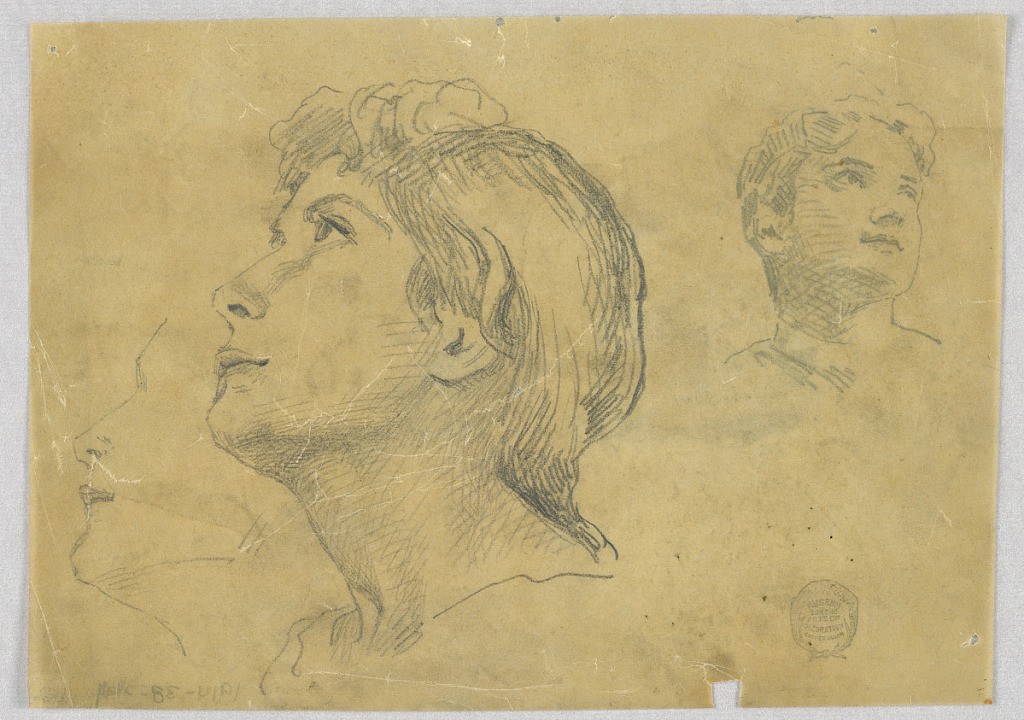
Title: Sketches of Two Heads
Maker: Francis Augustus Lathrop, American, 1849–1909
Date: ca. 1895
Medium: Graphite on tracing paper
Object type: Drawing
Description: At left, head of a woman, shown in profile, looking up to the left; additional sketch of contour of profile at left. Verso: upper left, sketch of the head of a figure looking up slightly to the left.